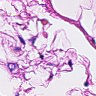
Metastatic tissue present: no